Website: walmart
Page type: billing-address
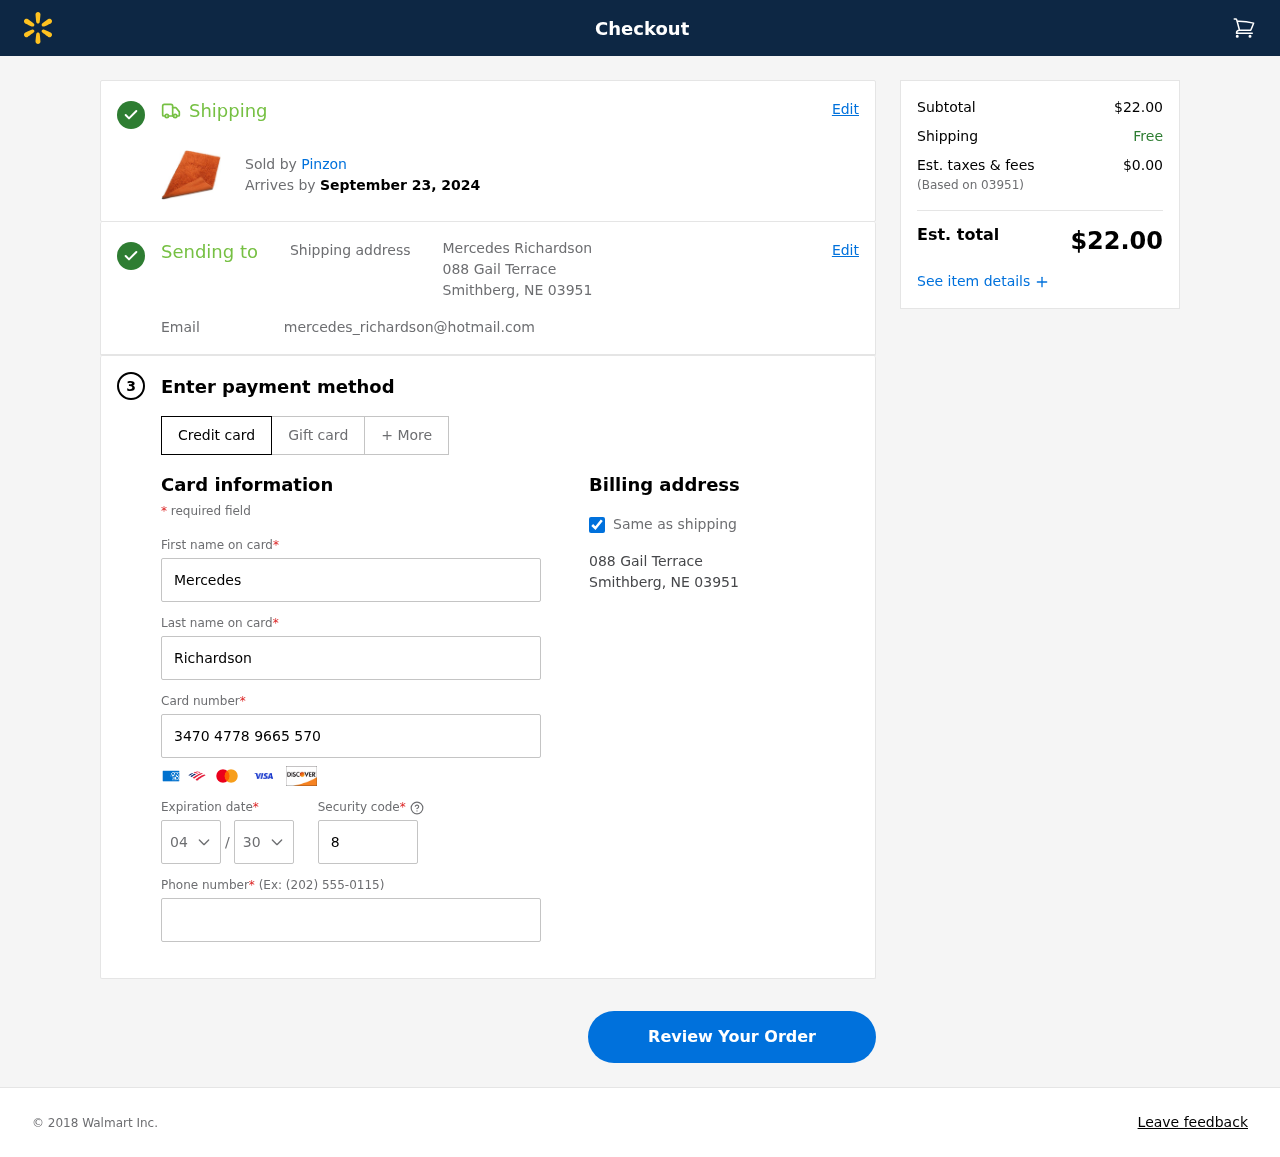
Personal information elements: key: PII_CARD_CVV
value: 8279
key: PII_CARD_EXPIRY_MONTH
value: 04
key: PII_CARD_EXPIRY_YEAR
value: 30
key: PII_CARD_NUMBER
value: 3470 4778 9665 570
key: PII_CITY_STATE_ZIP
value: Smithberg, NE 03951
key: PII_EMAIL
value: mercedes_richardson@hotmail.com
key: PII_FIRSTNAME
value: Mercedes
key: PII_FULLNAME
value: Mercedes Richardson
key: PII_LASTNAME
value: Richardson
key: PII_PHONE
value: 8037774611
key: PII_POSTCODE
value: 03951
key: PII_STREET
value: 088 Gail Terrace
Product elements: key: PRODUCT1_BRAND
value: Pinzon
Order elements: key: ORDER_DELIVERY_DATE
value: September 23, 2024
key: ORDER_SUBTOTAL
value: $22.00
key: ORDER_TAX
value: $0.00
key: ORDER_TOTAL
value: $22.00